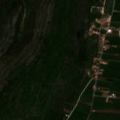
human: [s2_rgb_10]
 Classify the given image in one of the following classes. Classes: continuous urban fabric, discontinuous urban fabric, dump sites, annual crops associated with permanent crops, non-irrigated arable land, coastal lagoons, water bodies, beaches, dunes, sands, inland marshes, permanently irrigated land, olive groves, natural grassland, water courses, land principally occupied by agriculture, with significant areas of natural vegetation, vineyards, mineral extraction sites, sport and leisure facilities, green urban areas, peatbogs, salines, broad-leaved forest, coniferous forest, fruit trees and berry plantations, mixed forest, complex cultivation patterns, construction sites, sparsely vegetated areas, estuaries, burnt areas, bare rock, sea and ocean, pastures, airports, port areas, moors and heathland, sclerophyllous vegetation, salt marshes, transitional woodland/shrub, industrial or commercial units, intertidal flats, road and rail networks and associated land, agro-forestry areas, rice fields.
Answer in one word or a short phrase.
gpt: annual crops associated with permanent crops, natural grassland, sclerophyllous vegetation